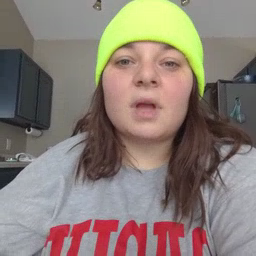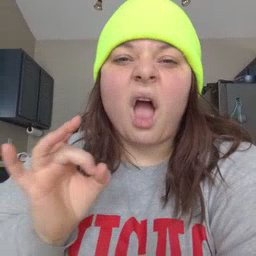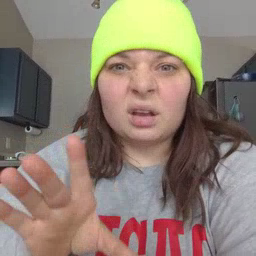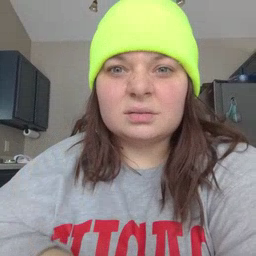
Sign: hate